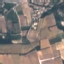
Land use / land cover: PermanentCrop